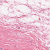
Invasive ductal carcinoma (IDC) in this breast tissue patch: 0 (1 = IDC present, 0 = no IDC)